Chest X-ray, AP view. Patient: 77 years old, sex M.
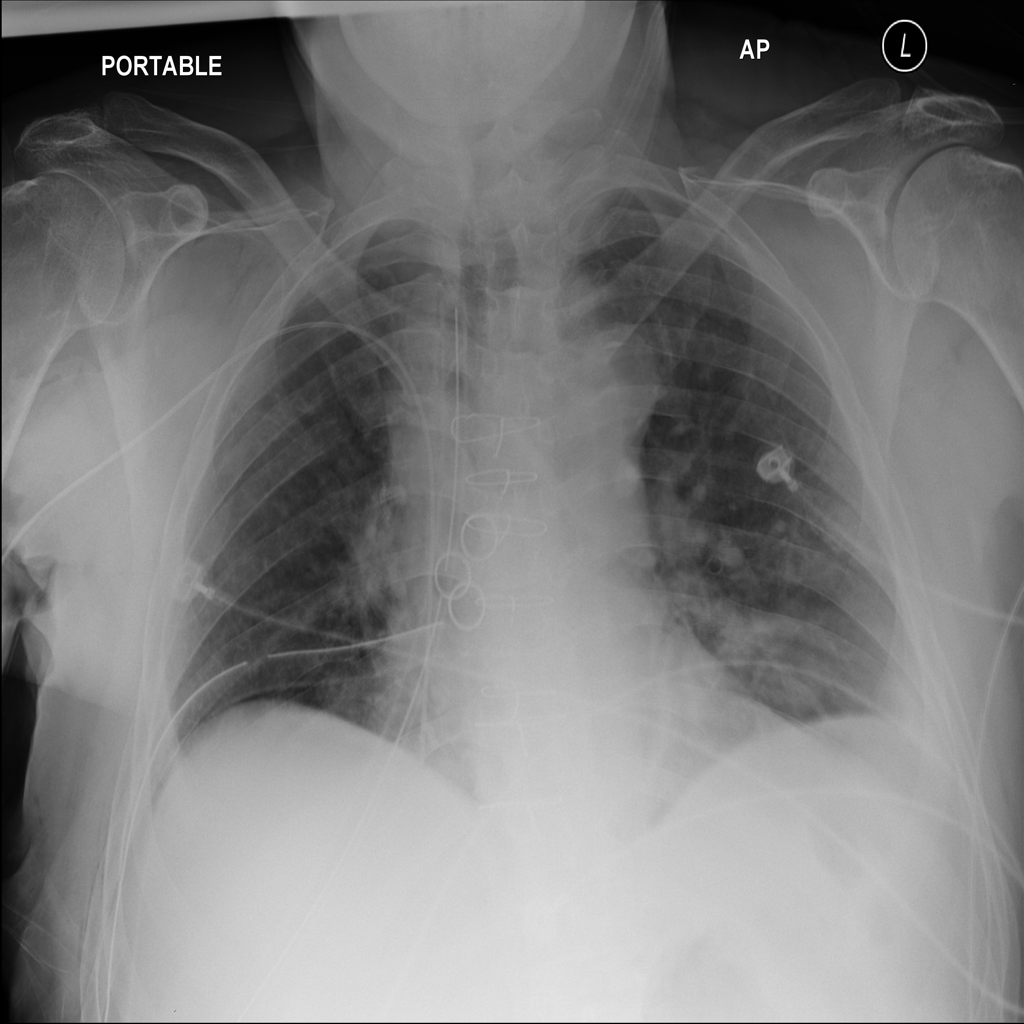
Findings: No Finding